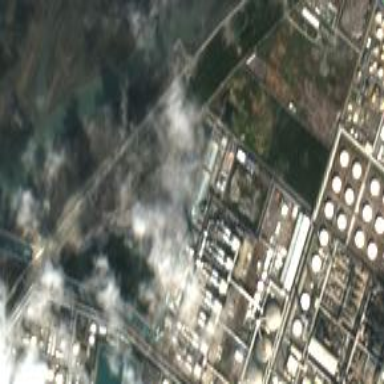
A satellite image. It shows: Industrial area with coal power plant.